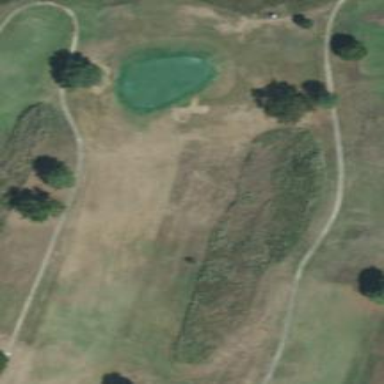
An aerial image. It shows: Golf fairway surrounded by grass.